Question: I have a working database where I've used only non-identifying relationships except many-to-many connections. I had to make changes to it anyway so I figured I will improve it on the way; I've just read about the difference between non- and identifying relationships and I've learned that the latter should be used where a child can't exist without a parent. And, for example, I have table of 'Meetings' which is basically a set of 'Votings' with some common values - lonely 'Meeting' has no right to be so I was just using cascade delete on non-identifying relationship, but now I've joined them with use of identifying one. So I did, with some other tables; obviouslynot all of them, but not I've ended up with this table of 'Results' which has... 11 primary keys and one foreign key! There were just three foreign keys before the changes. It really only helps with management if I don't have to go back all the way, table by table, to get to the root, but there will be like thousands of records there and I was wondering if it will have some real impact on performance or size of the database. Is it the way to go or not? For me, it just looks weird when simple connecting table has so much data in it...

'Results' table:
'''
CREATE TABLE IF NOT EXISTS 'deputydb'.'Result' (
'Options_id' INT UNSIGNED NOT NULL,
'Options_Votings_id' INT UNSIGNED NOT NULL,
'Options_Votings_legalNumberSets_id' INT NOT NULL,
'Options_Votings_HeadingsForVotings_id' INT UNSIGNED NOT NULL,
'Options_Votings_Meetings_id' INT UNSIGNED NOT NULL,
'Options_Votings_Meetings_Venues_id' INT UNSIGNED NOT NULL,
'Options_Votings_Meetings_Venues_Settings_id' INT UNSIGNED NOT NULL,
'Options_Votings_Meetings_HeadingsForMeetings_id' INT UNSIGNED NOT NULL,
'Microphones_id' INT UNSIGNED NOT NULL,
'Microphones_Venues_id' INT UNSIGNED NOT NULL,
'Microphones_Venues_Settings_id' INT UNSIGNED NOT NULL,
'People_id' INT UNSIGNED NOT NULL,
PRIMARY KEY ('Options_id', 'Options_Votings_id', 'Options_Votings_legalNumberSets_id', 'Options_Votings_HeadingsForVotings_id', 'Options_Votings_Meetings_id', 'Options_Votings_Meetings_Venues_id', 'Options_Votings_Meetings_Venues_Settings_id', 'Options_Votings_Meetings_HeadingsForMeetings_id', 'Microphones_id', 'Microphones_Venues_id', 'Microphones_Venues_Settings_id'),
INDEX 'fk_Result_Microphones1_idx' ('Microphones_id' ASC, 'Microphones_Venues_id' ASC, 'Microphones_Venues_Settings_id' ASC),
INDEX 'fk_Result_People1_idx' ('People_id' ASC),
CONSTRAINT 'fk_Result_Options1'
FOREIGN KEY ('Options_id' , 'Options_Votings_id' , 'Options_Votings_legalNumberSets_id' , 'Options_Votings_HeadingsForVotings_id' , 'Options_Votings_Meetings_id' , 'Options_Votings_Meetings_Venues_id' , 'Options_Votings_Meetings_Venues_Settings_id' , 'Options_Votings_Meetings_HeadingsForMeetings_id')
REFERENCES 'deputydb'.'Options' ('id' , 'Votings_id' , 'Votings_legalNumberSets_id' , 'Votings_HeadingsForVotings_id' , 'Votings_Meetings_id' , 'Votings_Meetings_Venues_id' , 'Votings_Meetings_Venues_Settings_id' , 'Votings_Meetings_HeadingsForMeetings_id')
ON DELETE NO ACTION
ON UPDATE NO ACTION,
CONSTRAINT 'fk_Result_Microphones1'
FOREIGN KEY ('Microphones_id' , 'Microphones_Venues_id' , 'Microphones_Venues_Settings_id')
REFERENCES 'deputydb'.'Microphones' ('id' , 'Venues_id' , 'Venues_Settings_id')
ON DELETE NO ACTION
ON UPDATE NO ACTION,
CONSTRAINT 'fk_Result_People1'
FOREIGN KEY ('People_id')
REFERENCES 'deputydb'.'People' ('id')
ON DELETE NO ACTION
ON UPDATE NO ACTION)
ENGINE = InnoDB;
'''
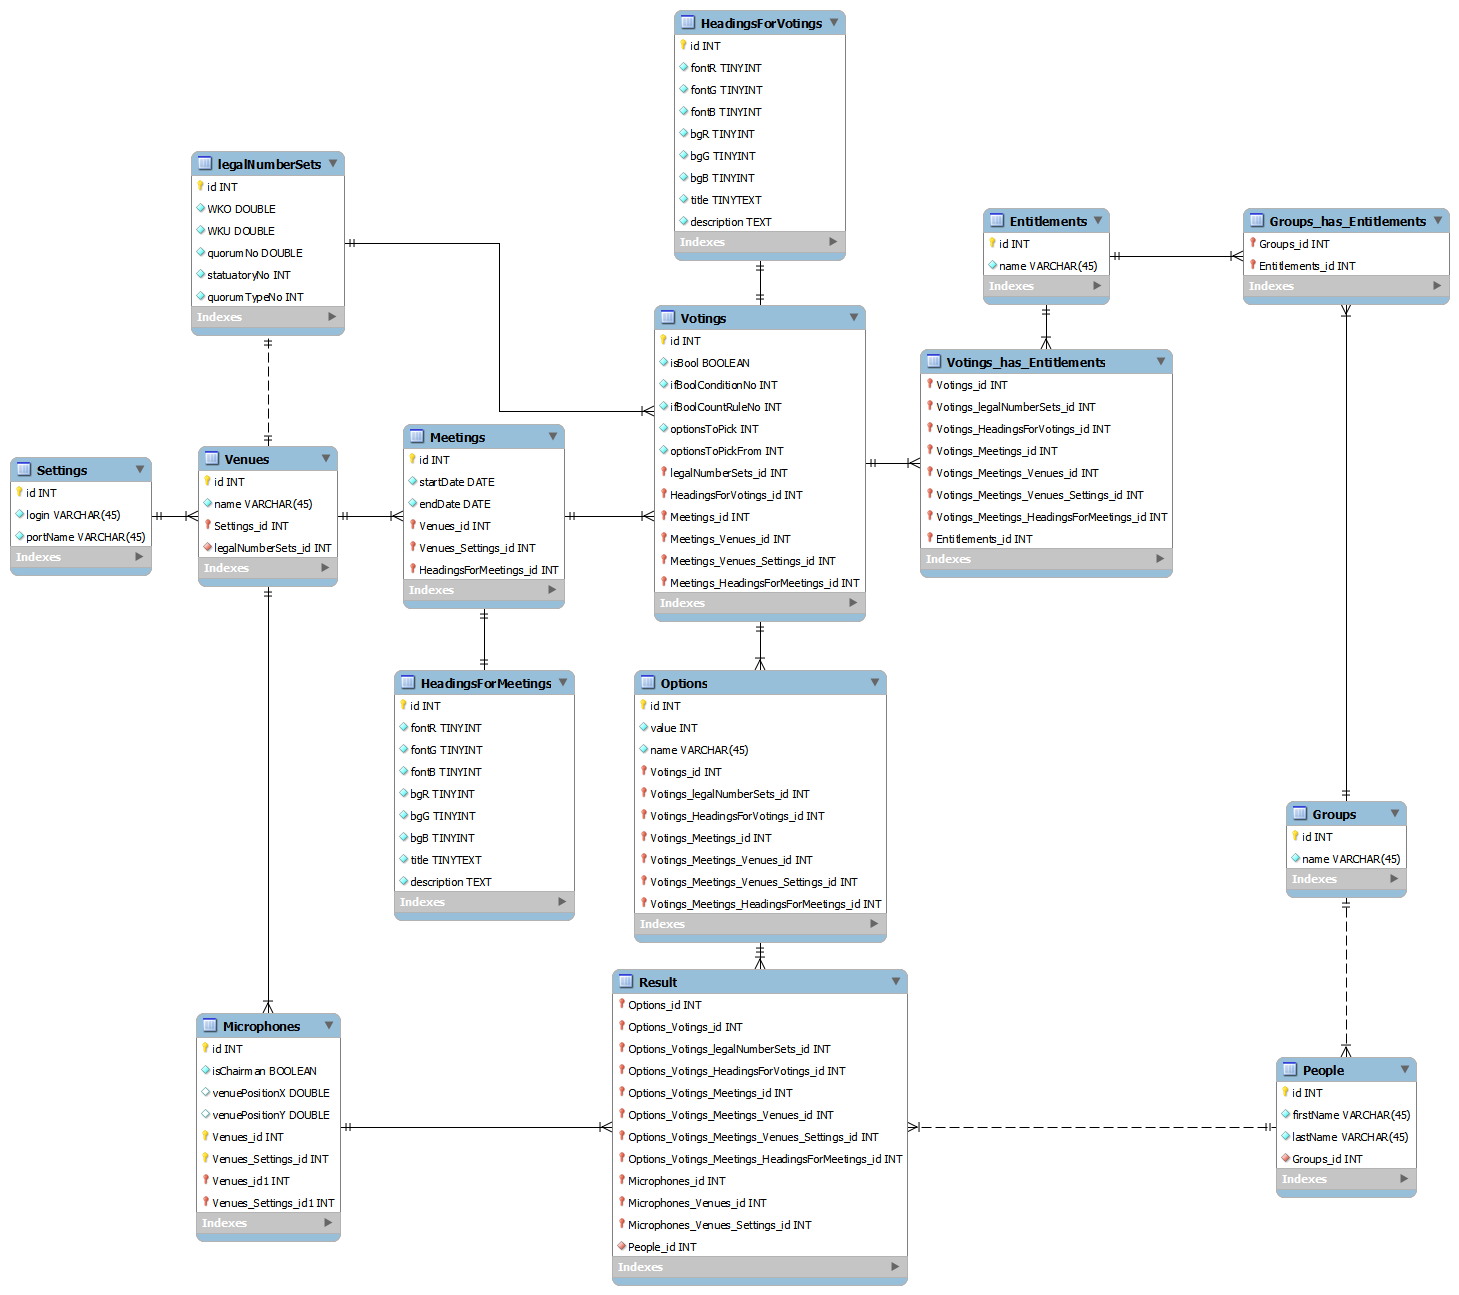
Answer: "Improvement" is something that depends on the context. From the pure formal point of view, you may be right (assuming it is really a weak entity and your fields are correct). However, after design, normalization and application of all the good design patterns comes the truth about computer limitations and its implementations.
In particular, in InnoDB, for that table, (and potentially many times as slower) than the version without the big PK. Of course, if you plan to store just some few records it won't be a problem, but with only a few thousand the difference can be huge.
Using a pseudokey as the primary key will be reasonable in this case from the implementation perspective and a common practice, be it the "good design" or not. It is the same reason why sometimes we prefer to use numeric auto increment keys for PKs instead of reusing an already existent unique string. Most design flaws are then solved by implementing extra logic in the application or a middle tier, which provide better scalability and features than MySQL.